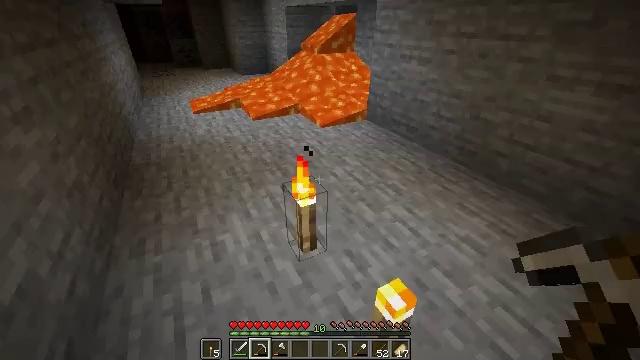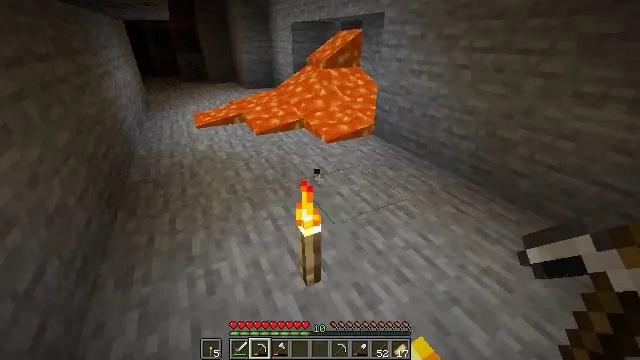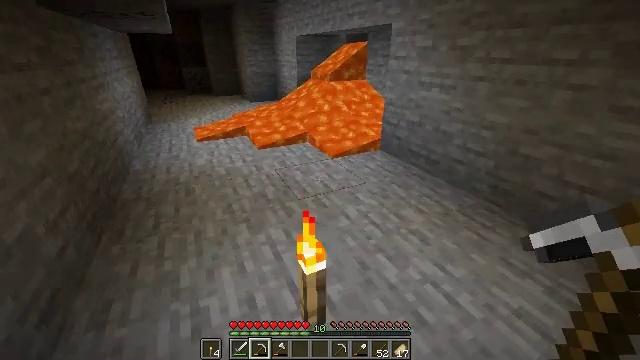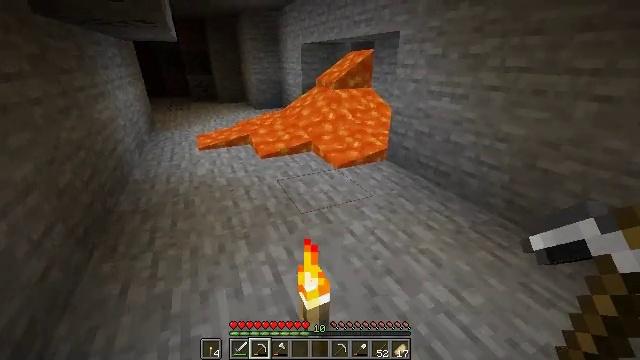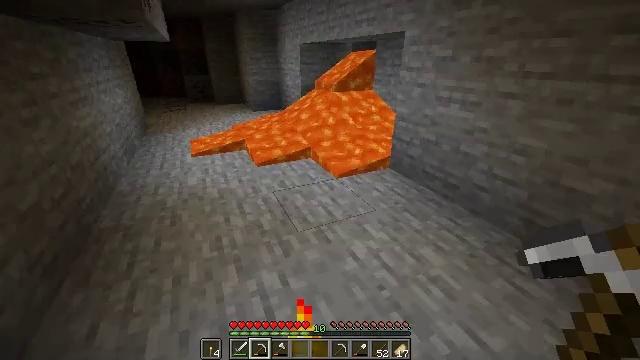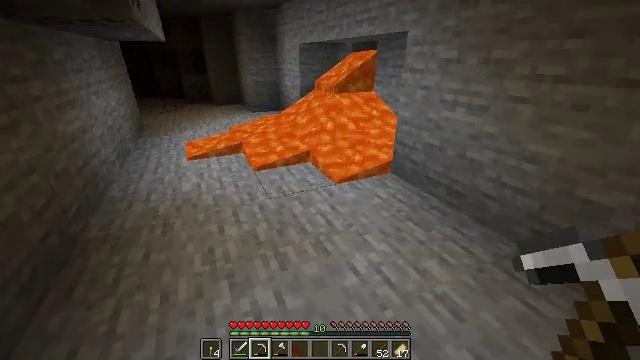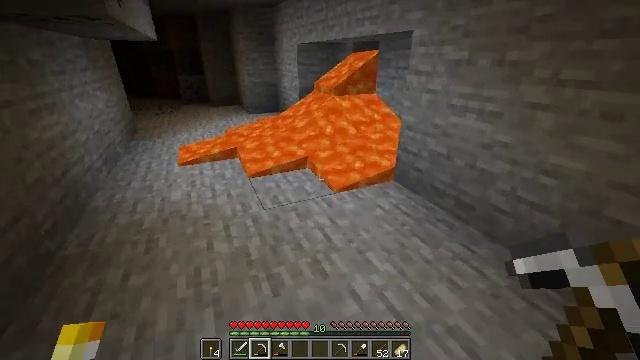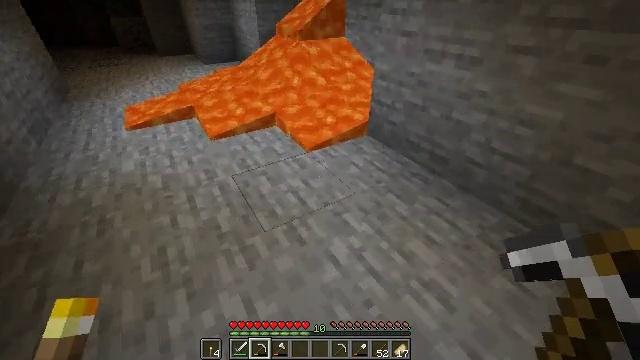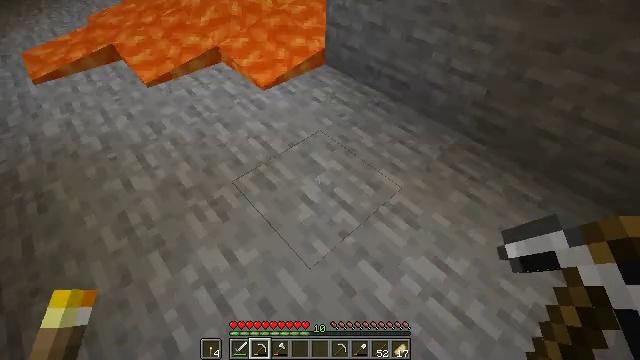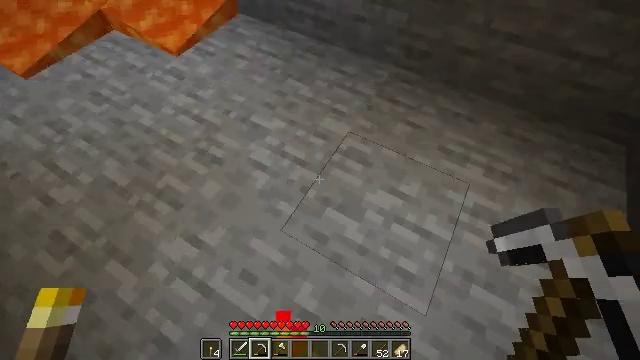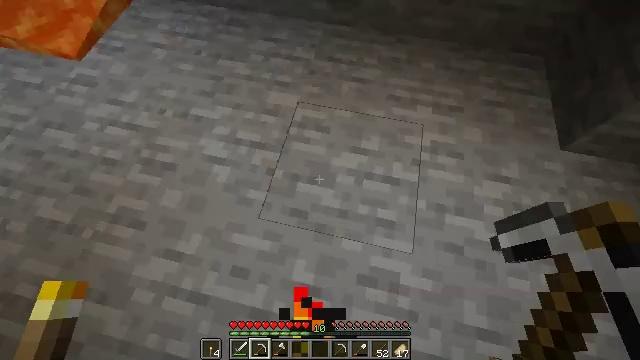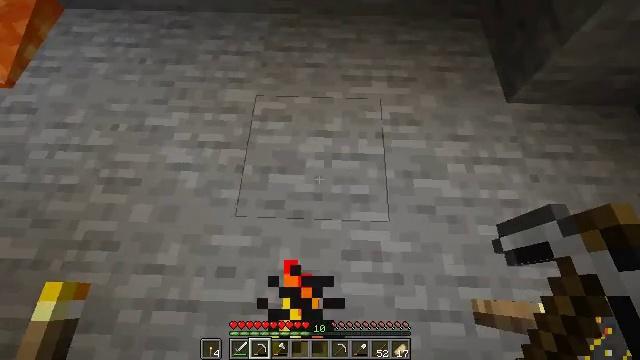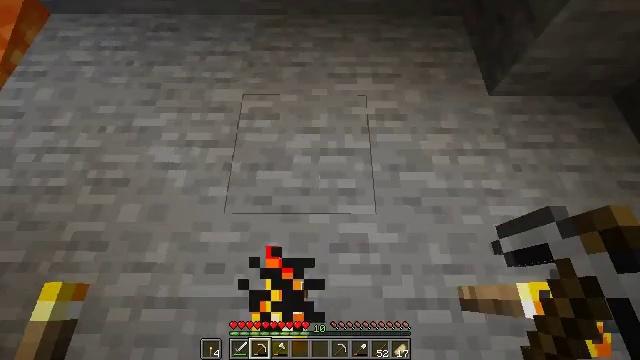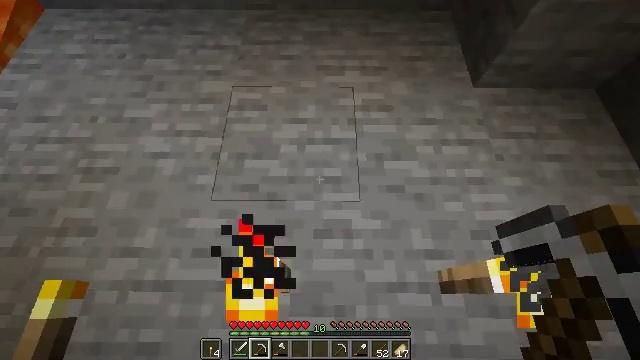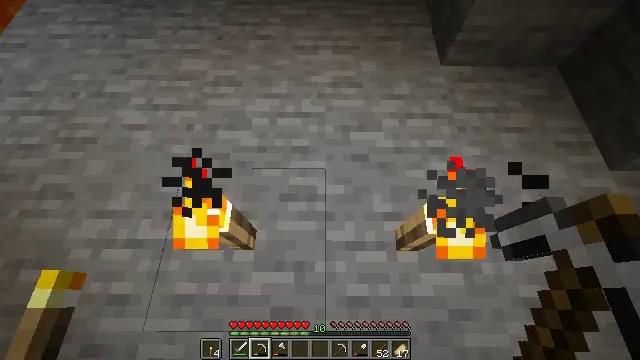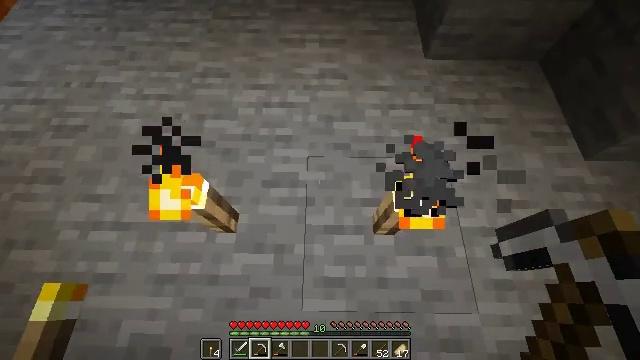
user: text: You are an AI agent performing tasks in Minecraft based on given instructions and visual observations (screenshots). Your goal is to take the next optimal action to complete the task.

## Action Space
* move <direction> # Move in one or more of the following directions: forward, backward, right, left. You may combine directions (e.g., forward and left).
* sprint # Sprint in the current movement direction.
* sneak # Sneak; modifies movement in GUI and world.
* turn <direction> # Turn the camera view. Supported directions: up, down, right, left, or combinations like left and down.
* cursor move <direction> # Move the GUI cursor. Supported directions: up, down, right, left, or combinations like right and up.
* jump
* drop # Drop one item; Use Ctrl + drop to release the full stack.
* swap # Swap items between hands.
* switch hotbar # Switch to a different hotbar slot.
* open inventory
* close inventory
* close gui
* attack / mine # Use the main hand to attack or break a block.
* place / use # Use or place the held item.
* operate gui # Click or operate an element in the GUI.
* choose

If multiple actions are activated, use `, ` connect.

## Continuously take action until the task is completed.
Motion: motion action
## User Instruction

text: Gather the torch from its position.
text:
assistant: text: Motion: move forward, turn left and up
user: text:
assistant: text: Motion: move forward, turn up
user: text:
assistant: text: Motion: move forward, turn left and up
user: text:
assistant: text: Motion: move forward
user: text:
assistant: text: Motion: move forward
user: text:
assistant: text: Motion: move forward
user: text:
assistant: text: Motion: turn right and down
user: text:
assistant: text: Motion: turn right and down
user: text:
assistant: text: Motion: turn right and down
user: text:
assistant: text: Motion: turn right and down
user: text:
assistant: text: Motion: move back and move right, turn right and down
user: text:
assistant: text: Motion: move back and move right, turn right
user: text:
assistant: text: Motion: move back and move right
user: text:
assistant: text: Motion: move back and move right
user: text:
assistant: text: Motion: move back and move right
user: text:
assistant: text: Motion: move back and move right
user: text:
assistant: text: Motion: no_op
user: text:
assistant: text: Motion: no_op
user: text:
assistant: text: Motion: no_op
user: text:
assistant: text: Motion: no_op
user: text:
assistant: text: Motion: no_op
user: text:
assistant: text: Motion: no_op
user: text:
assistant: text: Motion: turn right
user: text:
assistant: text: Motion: attack / mine
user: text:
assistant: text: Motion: attack / mine
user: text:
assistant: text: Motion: no_op
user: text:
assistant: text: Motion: no_op
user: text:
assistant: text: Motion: open inventory
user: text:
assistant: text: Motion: open inventory